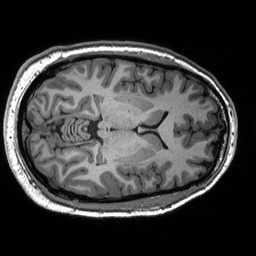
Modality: T1w
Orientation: axial
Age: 31
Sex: male
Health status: healthy
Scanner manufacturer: siemens
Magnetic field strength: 3 T
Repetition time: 2.53 s
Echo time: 0.00288 s